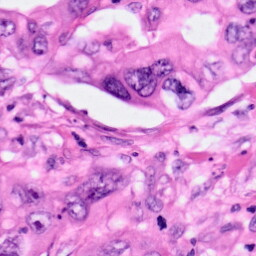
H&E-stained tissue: Pancreatic